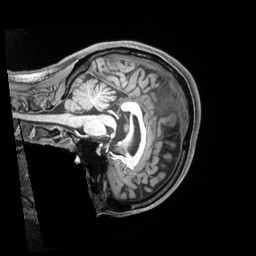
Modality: T1w
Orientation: sagittal
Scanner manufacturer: siemens
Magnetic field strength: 3 T
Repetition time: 2.5 s
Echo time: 0.00218 s